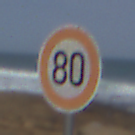
Verkehrszeichen: Geschwindigkeit80
Umgebung: Outdoor, Nature
Tageszeit: Midday
Wetter: PartlyCloudy
Licht: Natural
Jahreszeit: NotSpecified
Kontrast: MediumContrast